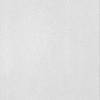
Label: dusty